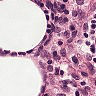
Metastatic tissue present: no